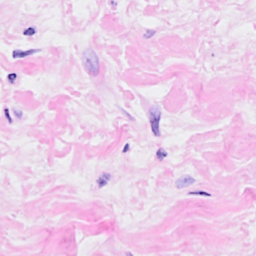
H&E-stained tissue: Breast